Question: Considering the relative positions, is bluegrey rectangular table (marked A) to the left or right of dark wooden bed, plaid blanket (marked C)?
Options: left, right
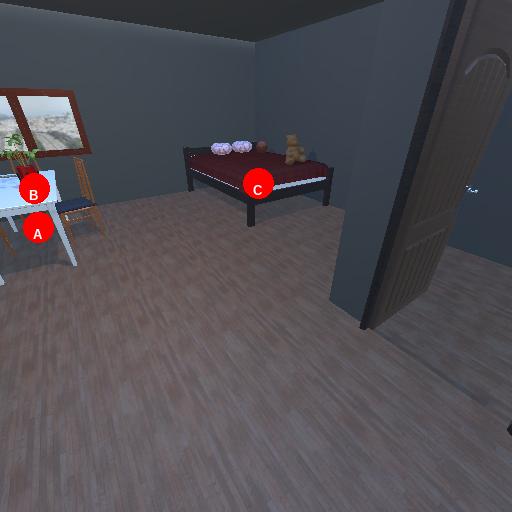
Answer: left